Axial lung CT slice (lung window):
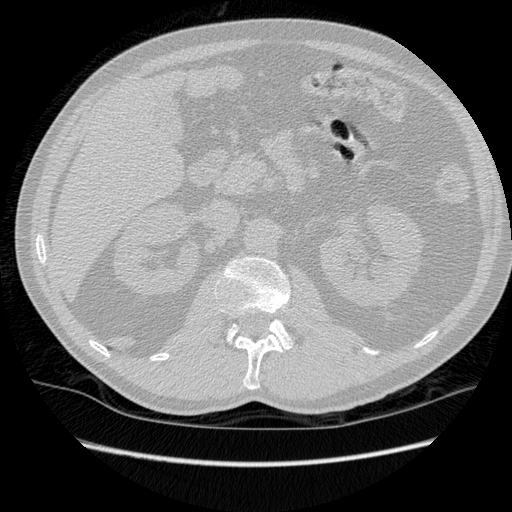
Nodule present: no